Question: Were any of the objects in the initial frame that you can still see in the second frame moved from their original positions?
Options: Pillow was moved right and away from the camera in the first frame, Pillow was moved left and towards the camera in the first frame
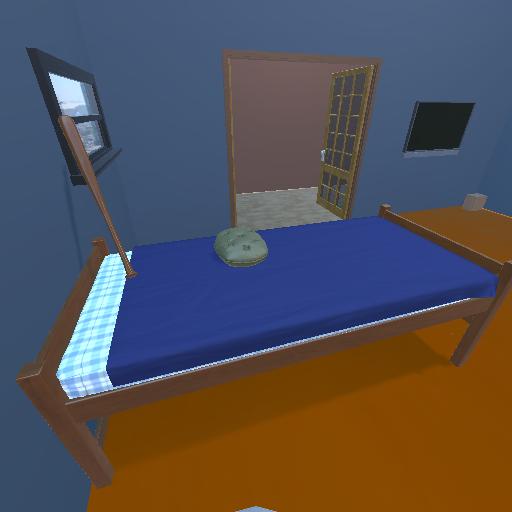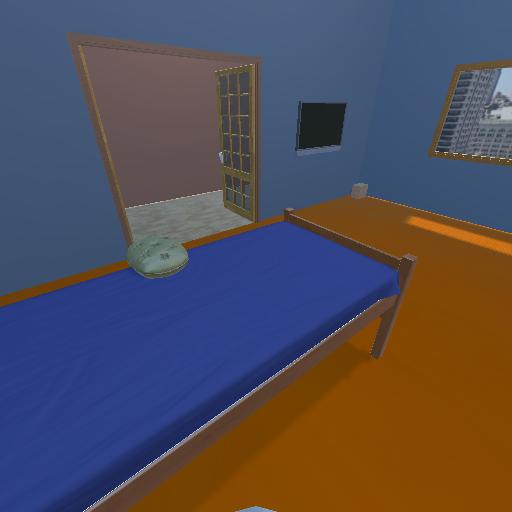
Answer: Pillow was moved right and away from the camera in the first frame